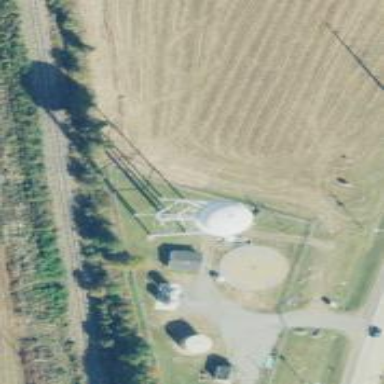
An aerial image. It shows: Water tower that is man-made.